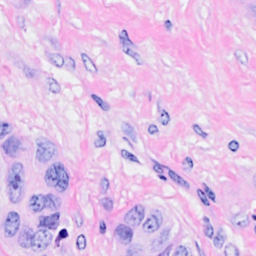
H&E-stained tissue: Breast